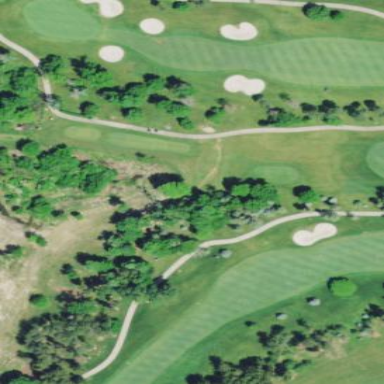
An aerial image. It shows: Well-maintained grassy area serving as golf fairway for the sport of golf.